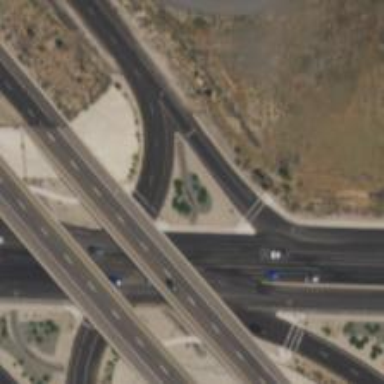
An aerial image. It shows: Asphalt motorway link.